Question: How can I add a vertical separator in the pop up menu of the app in the task bar ?
'''
tray = SystemTray.getSystemTray();
openMenuItem = new MenuItem("Open P");
stopKLMenuItem = new MenuItem("Stop");
exitMenuItem = new MenuItem("exit");
menu.add(exitMenuItem);
menu.add(stopKLMenuItem);
menu.addSeparator(); // adds a horizontal separator
menu.add(openMenuItem);
trayIcon = new TrayIcon(image,"P",menu);
'''
The statement 'menu.addSeparator()' adds a horizontal separator. I also wanted a vertical separator like :

How do I do this ?
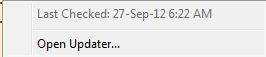
Answer: One easy trick is to add an empty icon to the JMenuItem. The look and feel then adds the vertical separator you are looking for (of course, this only works with the Windows L&F, other L&F may render this differently):

And the code that produced it:
'''
import java.awt.AWTException;
import java.awt.SystemTray;
import java.awt.TrayIcon;
import java.awt.event.MouseAdapter;
import java.awt.event.MouseEvent;
import java.awt.image.BufferedImage;
import javax.swing.ImageIcon;
import javax.swing.JMenuItem;
import javax.swing.JPopupMenu;
import javax.swing.SwingUtilities;
import javax.swing.UIManager;
import javax.swing.UnsupportedLookAndFeelException;
public class TestTrayIcon {
protected void initUI() {
TrayIcon trayIcon = new TrayIcon(new ImageIcon(
"http://3.bp.blogspot.com/-nh7fv5FqpU4/TeUbTvAdSkI/AAAAAAAAAUo/Ig53KJGvzlk/s45/avatar.png").getImage());
final JPopupMenu popupMenu = new JPopupMenu();
JMenuItem checkBox1 = new JMenuItem("Last checked...", new ImageIcon(new BufferedImage(16, 16, BufferedImage.TYPE_INT_ARGB)));
JMenuItem checkBox2 = new JMenuItem("Open...");
popupMenu.add(checkBox1);
popupMenu.addSeparator();
popupMenu.add(checkBox2);
trayIcon.addMouseListener(new MouseAdapter() {
@Override
public void mouseReleased(MouseEvent e) {
if (e.isPopupTrigger()) {
popupMenu.setLocation(e.getX(), e.getY());
popupMenu.setInvoker(popupMenu);
popupMenu.setVisible(true);
}
}
});
try {
SystemTray.getSystemTray().add(trayIcon);
} catch (AWTException e1) {
// TODO Auto-generated catch block
e1.printStackTrace();
}
}
public static void main(String[] args) {
SwingUtilities.invokeLater(new Runnable() {
@Override
public void run() {
try {
UIManager.setLookAndFeel(UIManager.getSystemLookAndFeelClassName());
} catch (ClassNotFoundException e) {
// TODO Auto-generated catch block
e.printStackTrace();
} catch (InstantiationException e) {
// TODO Auto-generated catch block
e.printStackTrace();
} catch (IllegalAccessException e) {
// TODO Auto-generated catch block
e.printStackTrace();
} catch (UnsupportedLookAndFeelException e) {
// TODO Auto-generated catch block
e.printStackTrace();
}
new TestTrayIcon().initUI();
}
});
}
}
'''